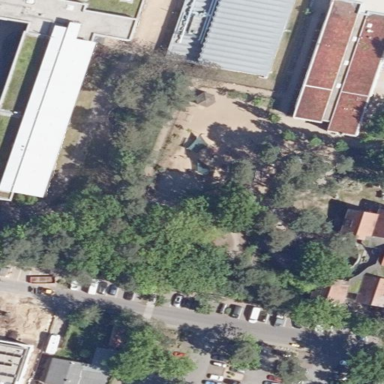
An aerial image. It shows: Playground area for leisure activities on the land.